Breast ultrasound image
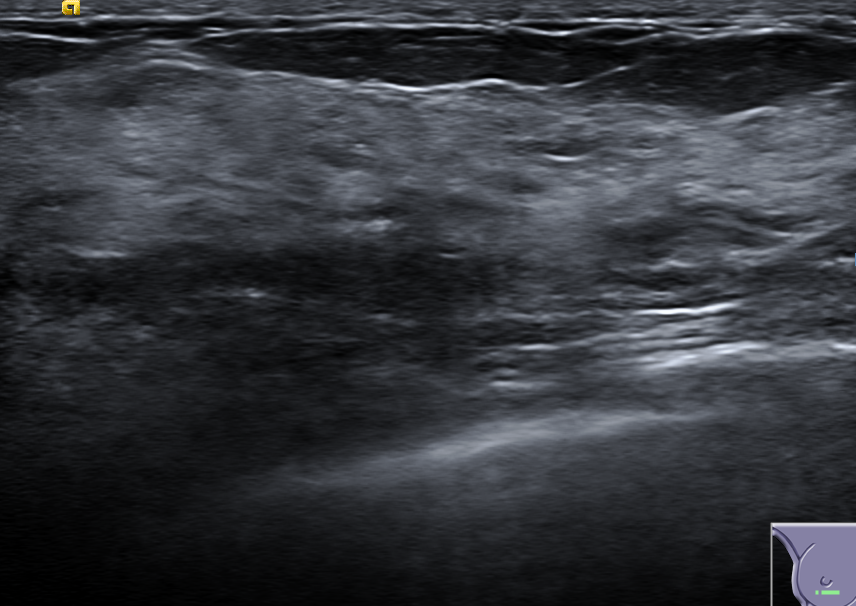
Diagnosis: normal